Aerial crown-view tile of a tropical tree (Barro Colorado Island, Panama), acquired 20250915:
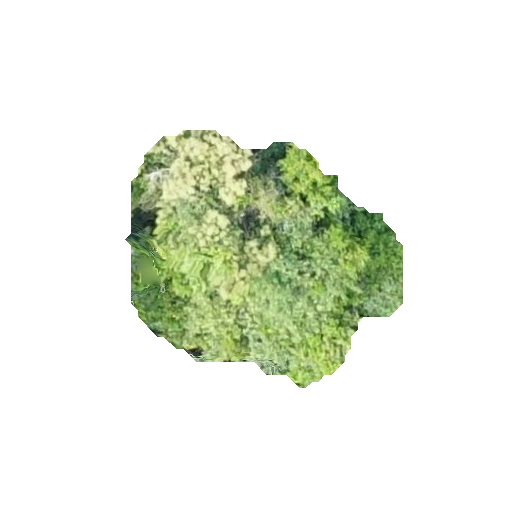
Species: Prioria copaifera
GBIF accepted scientific name: Prioria copaifera
Crown area: 72.954 m²